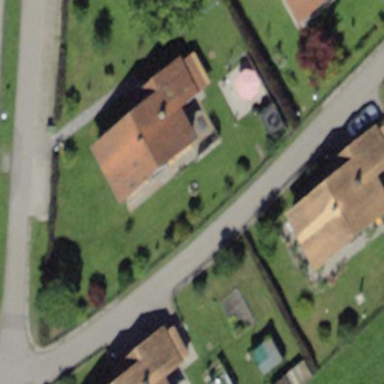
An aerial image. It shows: Detached building.